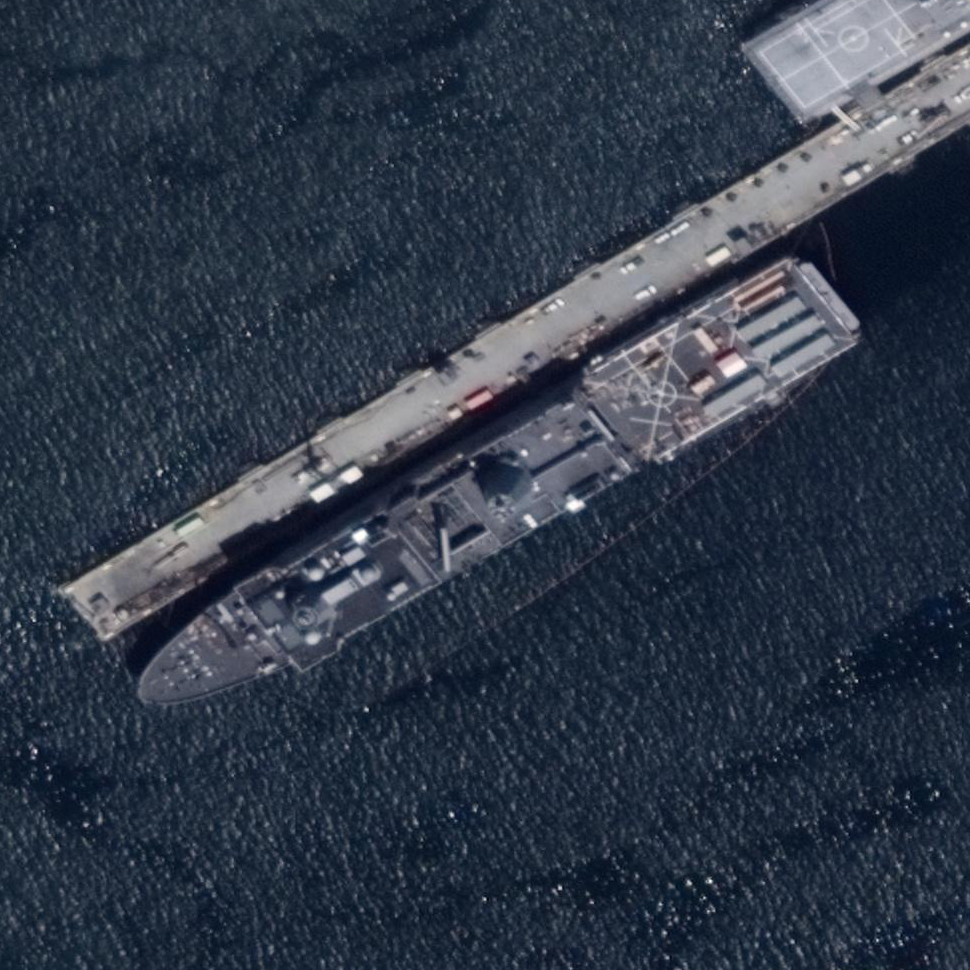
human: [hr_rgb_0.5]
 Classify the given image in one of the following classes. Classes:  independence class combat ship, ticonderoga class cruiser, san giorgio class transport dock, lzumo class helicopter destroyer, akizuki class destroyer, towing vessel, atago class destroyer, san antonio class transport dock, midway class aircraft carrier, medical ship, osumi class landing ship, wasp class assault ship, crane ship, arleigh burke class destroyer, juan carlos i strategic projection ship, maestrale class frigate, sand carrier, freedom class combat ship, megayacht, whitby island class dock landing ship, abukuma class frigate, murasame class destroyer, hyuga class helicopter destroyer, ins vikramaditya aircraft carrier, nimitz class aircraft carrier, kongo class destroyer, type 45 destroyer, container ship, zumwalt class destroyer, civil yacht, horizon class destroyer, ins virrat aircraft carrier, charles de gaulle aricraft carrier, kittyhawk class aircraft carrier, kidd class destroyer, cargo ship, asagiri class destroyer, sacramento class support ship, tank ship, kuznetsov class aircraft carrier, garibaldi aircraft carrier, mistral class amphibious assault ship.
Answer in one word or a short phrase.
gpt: San Antonio class transport dock